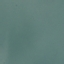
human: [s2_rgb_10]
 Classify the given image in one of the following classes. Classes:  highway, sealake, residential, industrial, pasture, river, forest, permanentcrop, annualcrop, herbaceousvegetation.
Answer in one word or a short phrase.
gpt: SeaLake